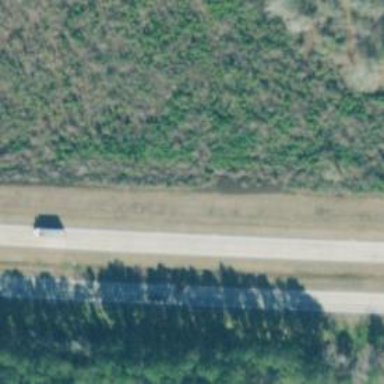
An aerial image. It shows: Dual carriageway expressway classified as trunk highway.